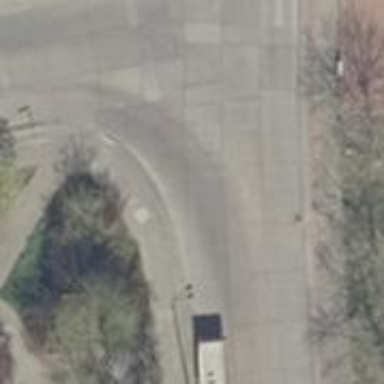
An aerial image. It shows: Concrete footway.